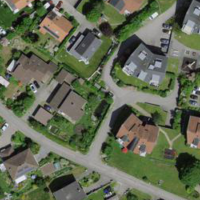
EUNIS habitat code: 55
Species observed at this site:
Onopordum acanthium